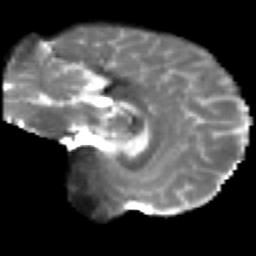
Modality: T2w
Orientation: sagittal
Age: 27
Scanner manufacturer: siemens
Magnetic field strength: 3 T
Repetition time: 2.2 s
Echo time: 0.084 s